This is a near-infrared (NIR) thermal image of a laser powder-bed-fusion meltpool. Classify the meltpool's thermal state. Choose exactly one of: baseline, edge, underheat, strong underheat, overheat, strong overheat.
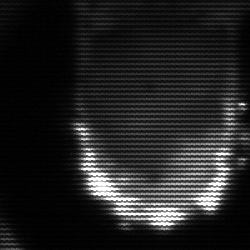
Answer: baseline